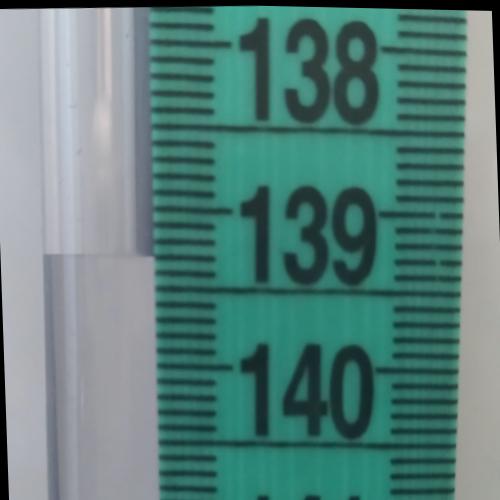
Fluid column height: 139.3 cm